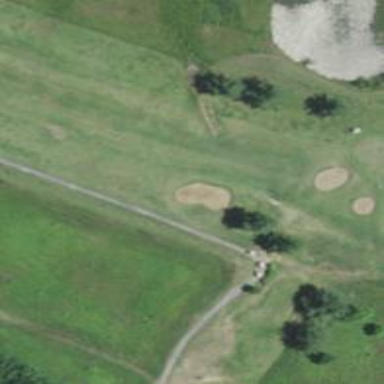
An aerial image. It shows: View of golf hole.